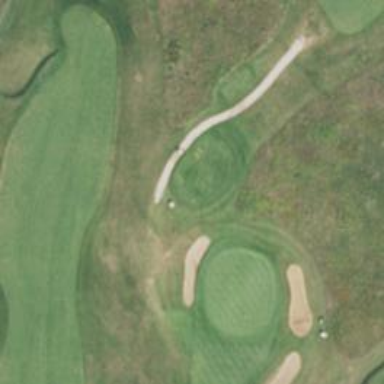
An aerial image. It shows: Path for both road and golf.